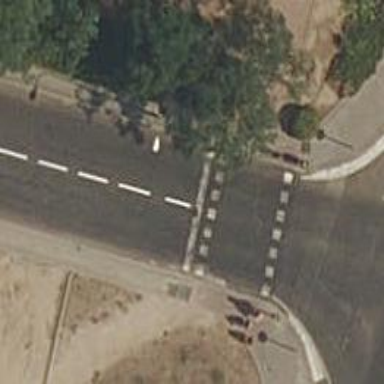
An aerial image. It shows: Traffic signals at road crossing.